Question: I've got a view that has a table view inside. I've got a viewController class that has a table view declared and everything is hooked up in the interface builder.
But methods don't work, such as:
'''
-(CGFloat)tableView:(UITableView *)tableView heightForRowAtIndexPath:(NSIndexPath *)indexPath
{
return 61;
}
'''
Under viewDidLoad, I am able alter tableView cell height by doing this
'''
self.tableView.rowHeight=71;
'''
I'm confused as to what's going on.....
Some more information:
I'm using Xcode 4.3
iOS 5
And I'm using storyboards...here's what my view looks like:

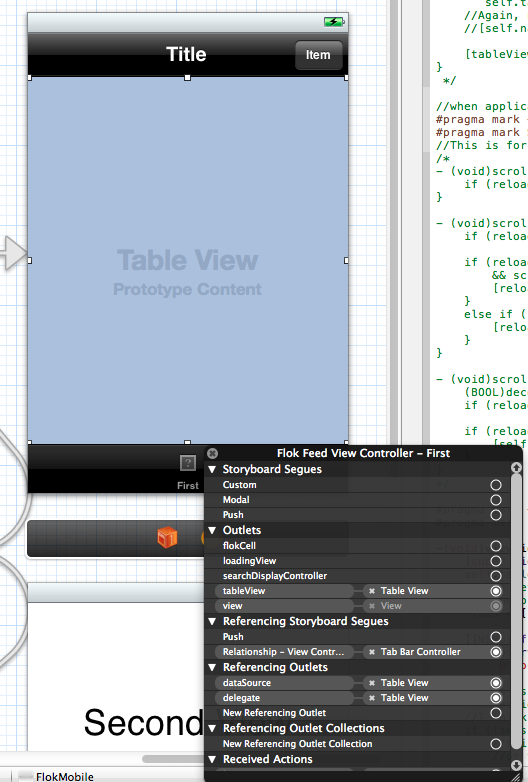
Answer: It looks like the delegate and dataSource outlets are pointing back at the same tableview, if I understand your screenshot properly. These outlets should connect to your view controller, and then you must be sure that your view controller is not being released by mistake (I don't suspect that it is based on what you have shared, but it's good to keep in mind).